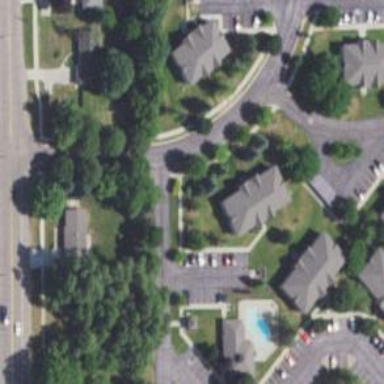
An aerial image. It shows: Asphalt road in residential area.